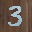
Label: 3